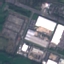
Land use / land cover class: Industrial